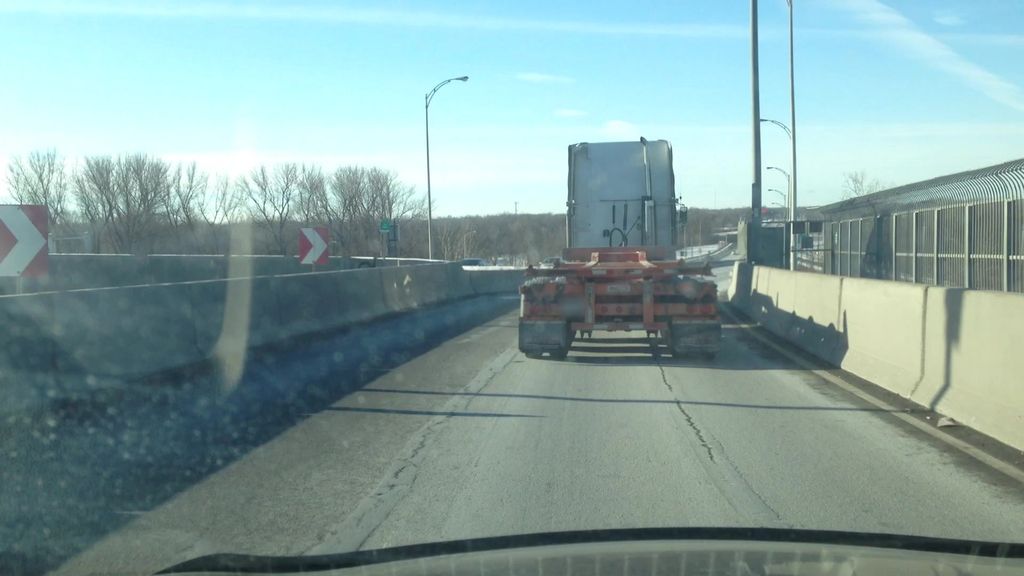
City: montreal